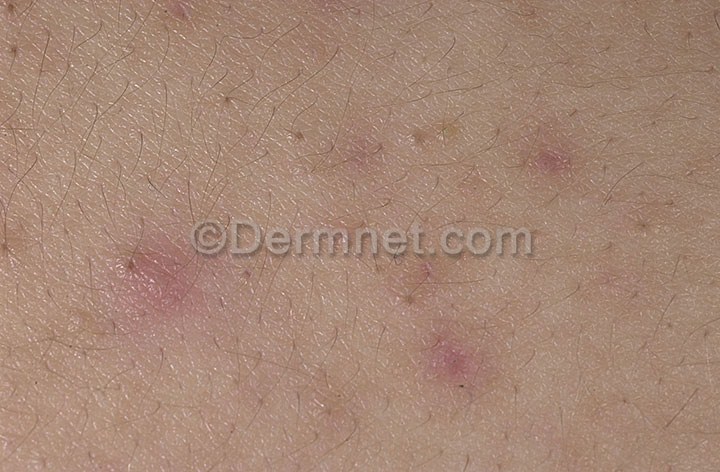
Disease: Acne and Rosacea Photos